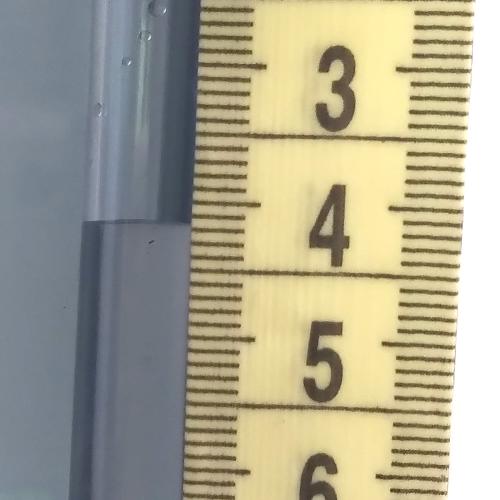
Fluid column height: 4.2 cm